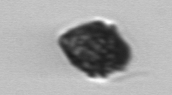
Label: Kryptoperidinium_triquetrum